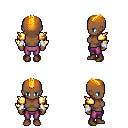
a pixel art fantasy rpg character, female body template, human, dark skin, gold arm armor, magenta pants, light blonde short mohawk hairstyle, white cloth bracers, brown shoes, four views (front, back, left, right), 2x2 character sprite sheet, small pixel art, hard edges, no anti-aliasing